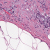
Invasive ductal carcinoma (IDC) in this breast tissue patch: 1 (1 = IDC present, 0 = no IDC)